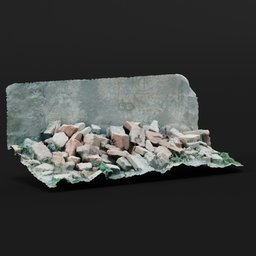
Label: architecture